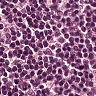
Metastatic tissue present: no